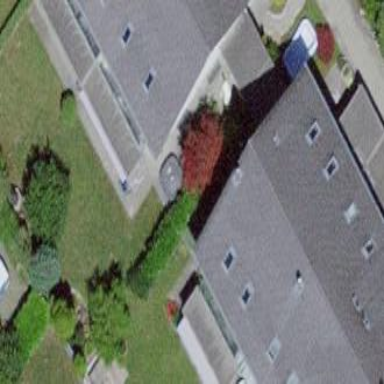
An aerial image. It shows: Terrace building.